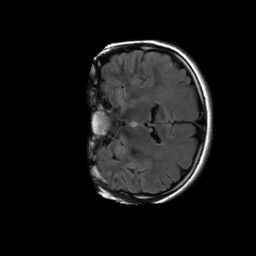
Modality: FLAIR
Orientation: coronal
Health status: ill
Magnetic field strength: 3 T